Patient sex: M
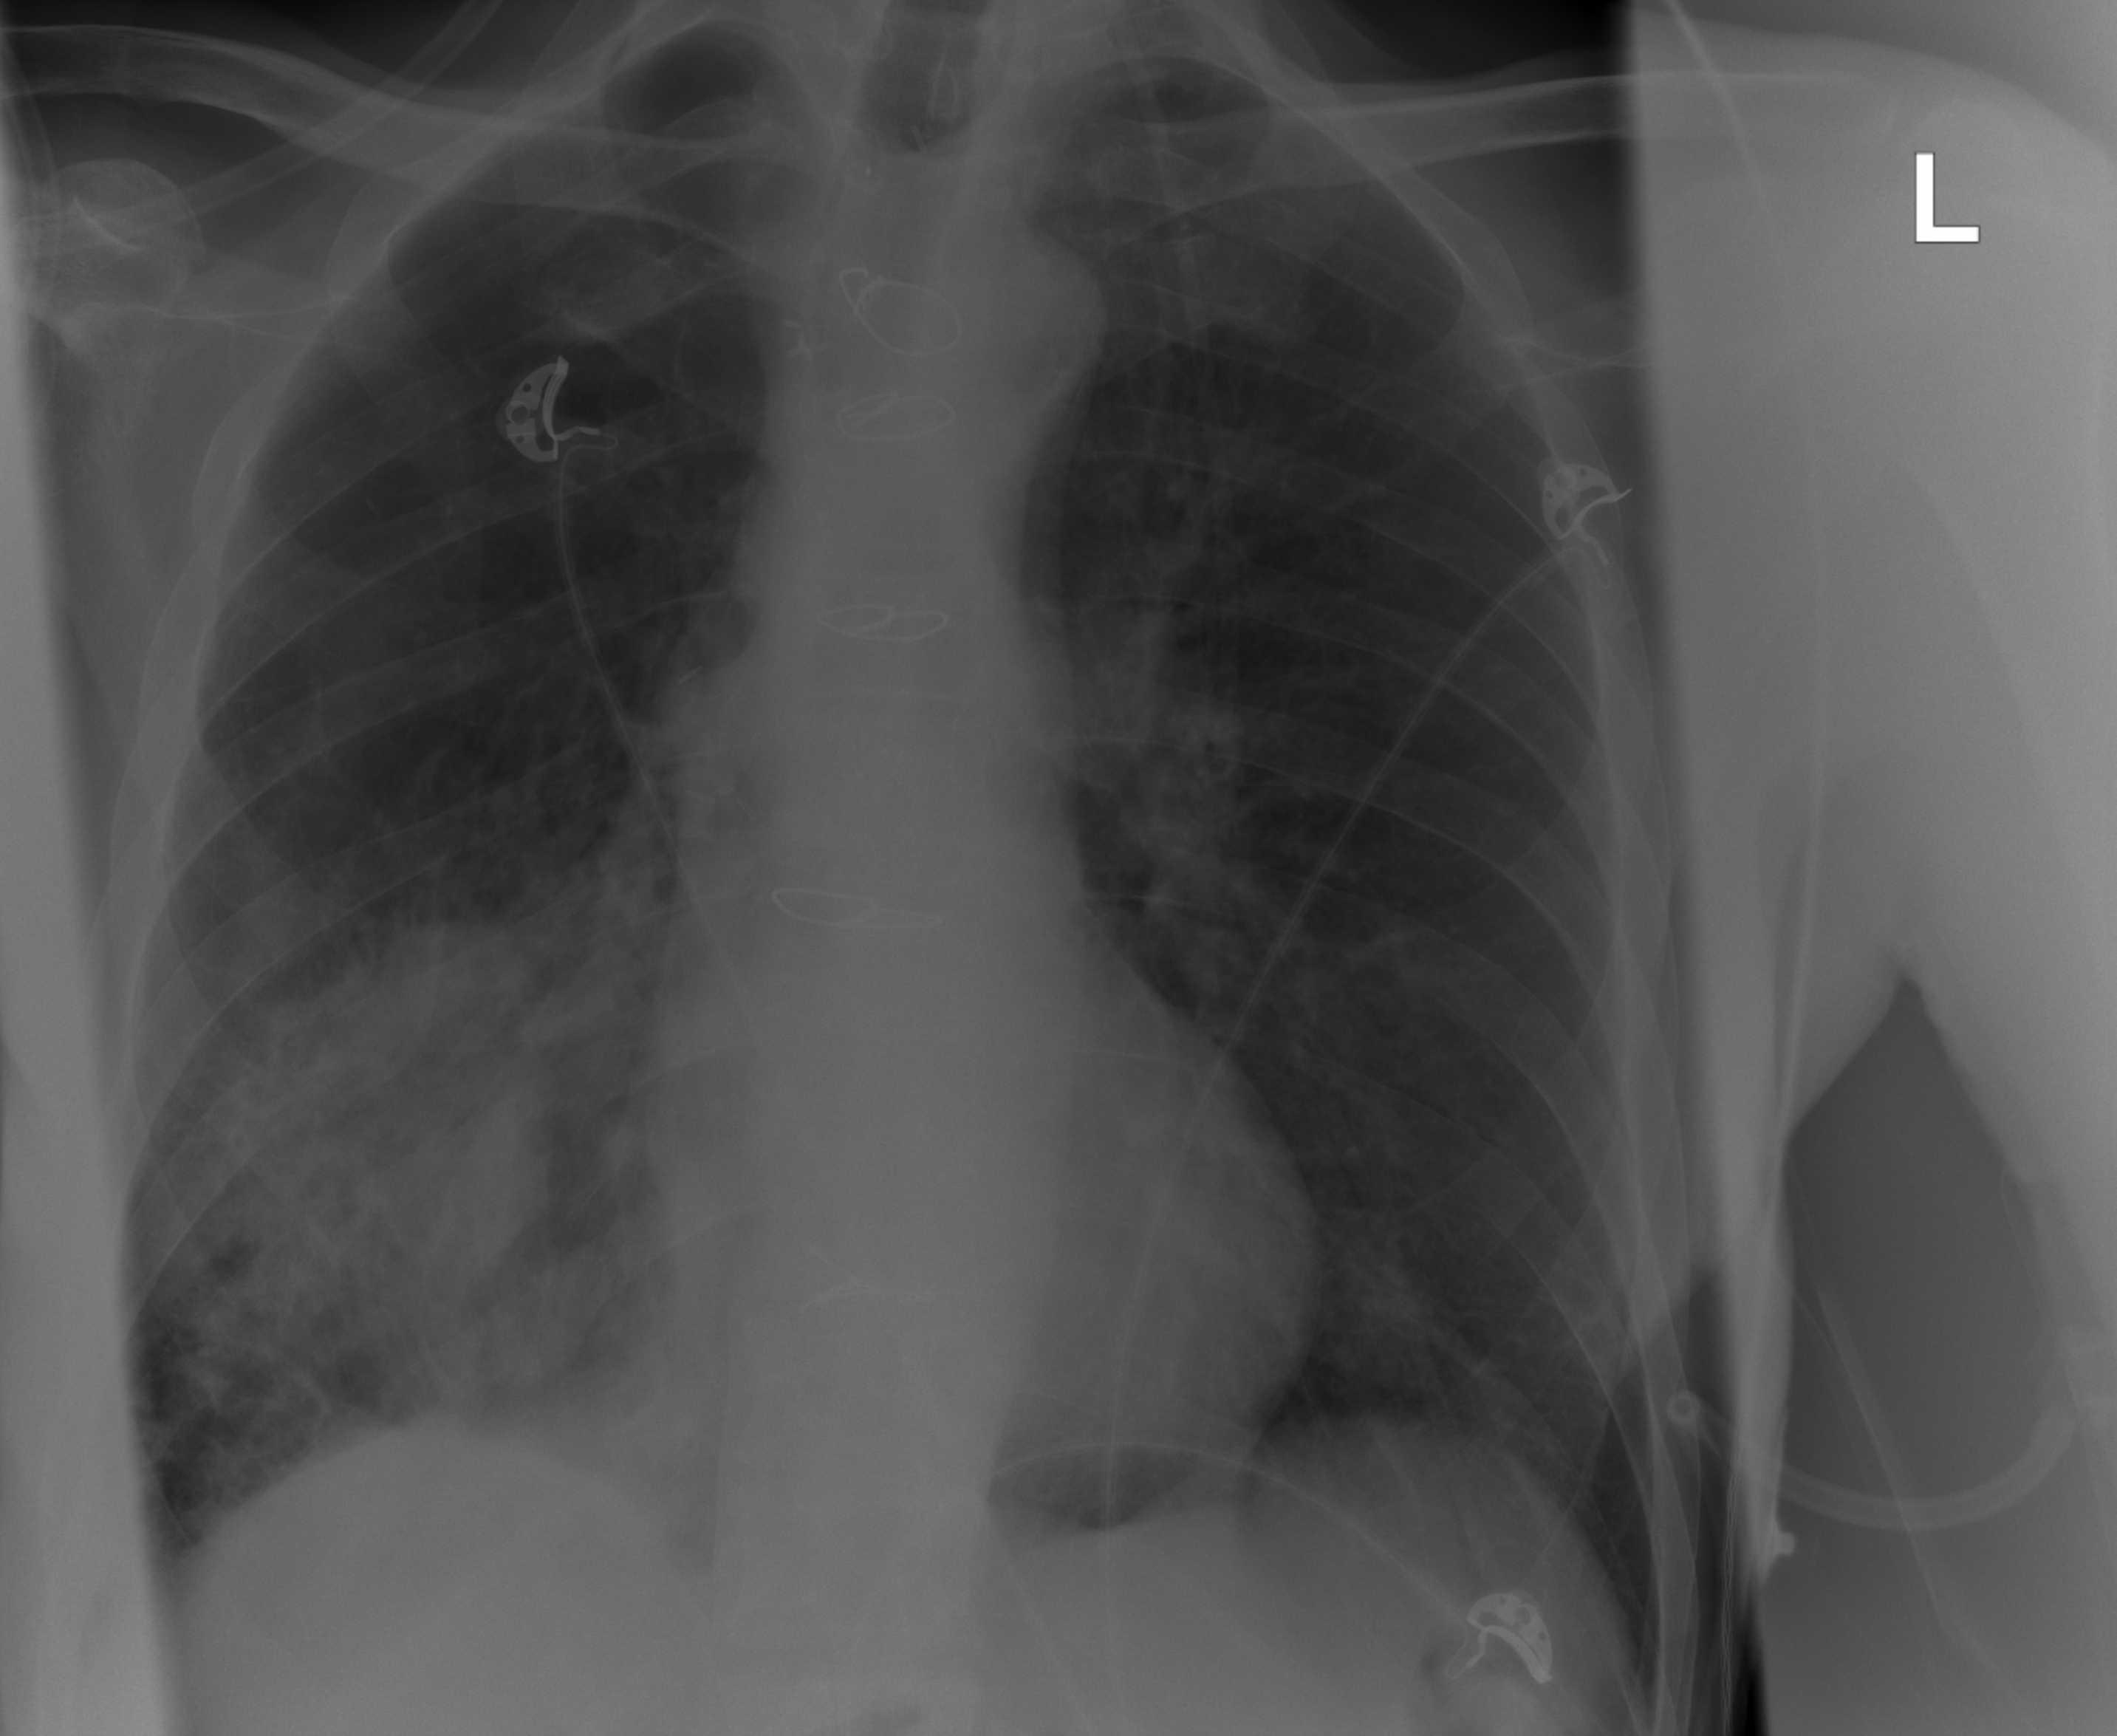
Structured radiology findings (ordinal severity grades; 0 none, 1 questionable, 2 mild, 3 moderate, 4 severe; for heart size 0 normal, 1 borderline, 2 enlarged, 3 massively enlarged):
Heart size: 0
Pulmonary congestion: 0
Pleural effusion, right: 0
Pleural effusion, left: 0
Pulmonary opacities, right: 4
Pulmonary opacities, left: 0
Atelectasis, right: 0
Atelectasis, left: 0